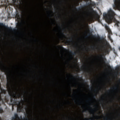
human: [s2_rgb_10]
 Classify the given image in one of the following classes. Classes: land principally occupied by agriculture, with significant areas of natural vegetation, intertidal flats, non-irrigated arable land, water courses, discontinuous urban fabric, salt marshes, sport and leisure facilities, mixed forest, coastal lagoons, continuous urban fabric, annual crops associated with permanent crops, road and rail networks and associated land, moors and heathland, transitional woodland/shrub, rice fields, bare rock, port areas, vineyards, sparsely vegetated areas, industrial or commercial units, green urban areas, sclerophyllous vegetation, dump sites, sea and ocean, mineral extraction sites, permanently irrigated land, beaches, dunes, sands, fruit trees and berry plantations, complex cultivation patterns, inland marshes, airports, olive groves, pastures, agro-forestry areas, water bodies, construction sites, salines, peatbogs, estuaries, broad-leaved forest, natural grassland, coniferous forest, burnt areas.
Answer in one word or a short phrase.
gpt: complex cultivation patterns, land principally occupied by agriculture, with significant areas of natural vegetation, broad-leaved forest, sparsely vegetated areas